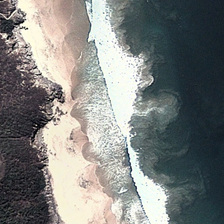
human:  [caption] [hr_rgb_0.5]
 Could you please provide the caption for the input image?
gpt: the boundary of the wave is zigzag .

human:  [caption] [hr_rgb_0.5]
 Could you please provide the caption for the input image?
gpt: the boundary of the wave is zigzag .

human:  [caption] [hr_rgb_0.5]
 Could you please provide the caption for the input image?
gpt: a woods is on the one hand of the beach  while the water is on the other hand .

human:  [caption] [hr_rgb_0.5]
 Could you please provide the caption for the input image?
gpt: a white beach between thr jungle and the dark sea .

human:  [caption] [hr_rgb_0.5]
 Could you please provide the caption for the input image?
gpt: white waves and yellow beach are between green ocean and many plants .